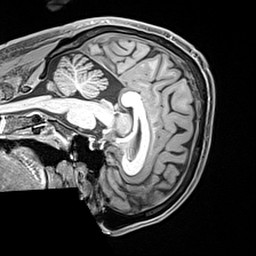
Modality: T1w
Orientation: sagittal
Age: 34
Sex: male
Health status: healthy
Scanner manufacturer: siemens
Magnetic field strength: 3 T
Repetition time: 2.4 s
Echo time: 0.00217 s